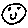
Label: smiley face